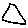
Label: triangle